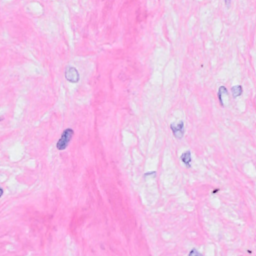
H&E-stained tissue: Breast